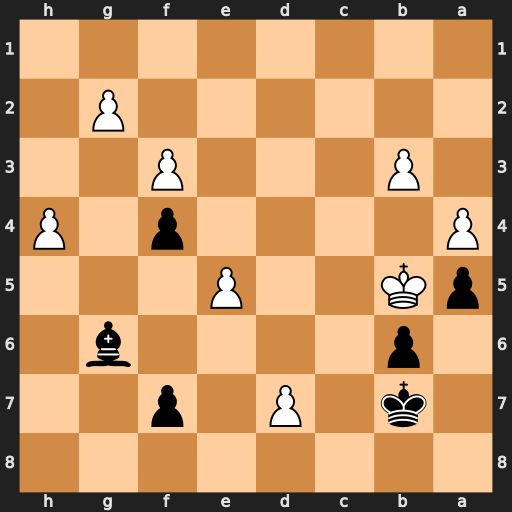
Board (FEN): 8/1k1P1p2/1p4b1/pK2P3/P4p1P/1P3P2/6P1/8
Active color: b
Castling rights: -
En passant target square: -
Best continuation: Bd3#